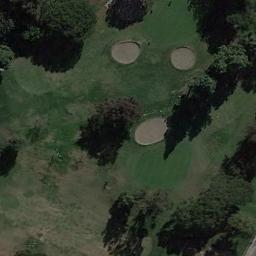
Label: golf_course